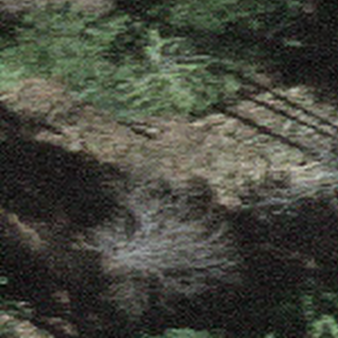
Label: other